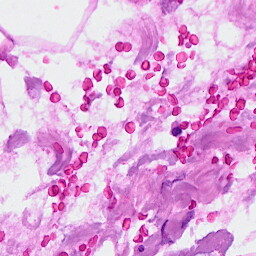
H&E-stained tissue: Breast